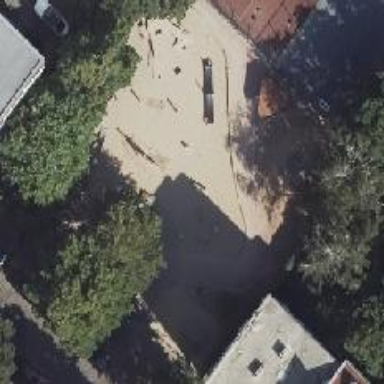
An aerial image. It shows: Playground with ship themed climbing frame.